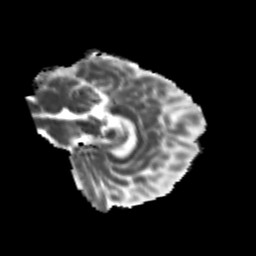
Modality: MD
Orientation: sagittal
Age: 24
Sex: male
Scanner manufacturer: siemens
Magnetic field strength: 3 T
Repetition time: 3.5 s
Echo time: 0.104 s